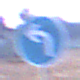
Verkehrszeichen: VorgeschriebeneFahrtrichtungLinks
Umgebung: Outdoor, Nature
Tageszeit: SunriseSunset
Wetter: Clear
Licht: Natural
Jahreszeit: NotSpecified
Kontrast: LowContrast